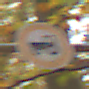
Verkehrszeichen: VerbotKraftfahrzeugeZuegeNichtSchneller25
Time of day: MorningAfternoon
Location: Outdoor (Nature)
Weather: Overcast
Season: Autumn
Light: Natural